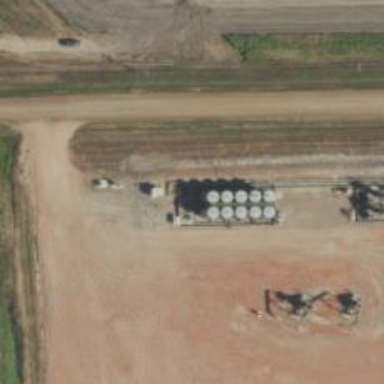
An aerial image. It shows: Storage tank with man-made structure.